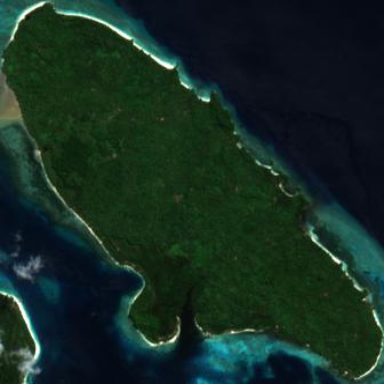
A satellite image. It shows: Island with natural coastline.